Question: I am almost finished with my code but never inserted data into the database before. So far my SQL statement works fine but the final execution of the code I don't know how to do.
The new record doesn't show up in my database so I think I am missing a few lines at the end that makes the new record execute.
'''
Protected Sub Insert_Click(sender As Object, e As EventArgs) Handles Insert.Click
Dim v_Date = DateText.Text
Dim v_Username = UserText.Text
Dim v_Phone = PhoneText.Text
Dim v_Email = EmailText.Text
Dim v_Category = CategoryList.Text
Dim v_Short = ShortText.Text
Dim v_Long = longText.Value
Dim conn As OleDbConnection = New OleDbConnection("Provider=""*********"";user id=" & strUserID & ";data source=" & strDatabase & ";password=" & strPssWd)
Dim ClassifiedStr As OleDbCommand = New OleDbCommand("INSERT INTO TABLENAME (Date, Username, Phonenbr, Email, Category, Description, Fulldescription) values('" & v_Date & "',lower('" & v_Username & "'),'" & v_Phone & "','" & v_Email & "','" & v_Category & "','" & v_Short & "','" & v_Long & "'", conn)
'ClassifiedStr.CommandType = CommandType.StoredProcedure
Dim OracleDataAdapterAds As OleDbDataAdapter = New OleDbDataAdapter
OracleDataAdapterAds.SelectCommand = ClassifiedStr
Dim DsAds As DataSet = New DataSet
DsAds.Clear()
'OracleDataAdapterAds.Fill(DsAds, "TABLENAME")
conn.Open()
'ClassifiedStr.ExecuteNonQuery()
End Sub
'''
UPDATE
ERROR

'''
Dim v_Date = DateText.Text
Dim v_Username = UserText.Text
Dim v_Phone = PhoneText.Text
Dim v_Email = EmailText.Text
Dim v_Category = CategoryList.Text
Dim v_Short = ShortText.Text
Dim v_Long = longText.Value
Dim conn As OleDbConnection = New OleDbConnection("Provider=""********"";user id=" & strUserID & ";data source=" & strDatabase & ";password=" & strPssWd)
conn.Open()
Dim ClassifiedStr As OleDbCommand = New OleDbCommand("INSERT INTO TABLENAME (Date, Username, Phonenbr, Email, Category, Description, Fulldescription) values(@v_Date, lower(@v_Username), @v_Phone, @v_Email, @v_Category, @v_Short, @v_Long)", conn)
ClassifiedStr.Parameters.Add("@v_Date", OleDbType.Date).Value = v_Date
ClassifiedStr.Parameters.Add("@v_Username", OleDbType.VarChar).Value = v_Username
ClassifiedStr.Parameters.Add("@v_Phone", OleDbType.VarChar).Value = v_Phone
ClassifiedStr.Parameters.Add("@v_Email", OleDbType.VarChar).Value = v_Email
ClassifiedStr.Parameters.Add("@v_Category", OleDbType.VarChar).Value = v_Category
ClassifiedStr.Parameters.Add("@v_Short", OleDbType.VarChar).Value = v_Short
ClassifiedStr.Parameters.Add("@v_Long", OleDbType.VarChar).Value = v_Long
ClassifiedStr.ExecuteNonQuery()
conn.Close()
'''
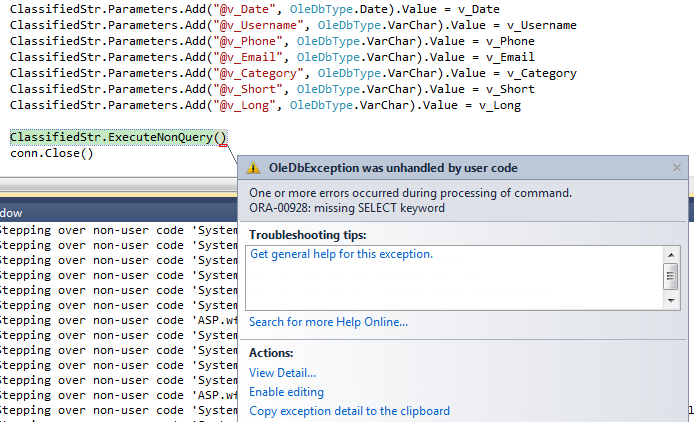
Answer: For some reason INSERT SQL was giving me constant issues so I decided to go for a stored procedure instead.
With my stored procedure inside Oracle, the following is my VB.net code:
'''
Dim ClassifiedStr As New OleDbCommand
ClassifiedStr.CommandType = CommandType.StoredProcedure
ClassifiedStr.CommandText = "Insert_classifieds"
ClassifiedStr.Connection = conn
'Must be organized based on Stored Procedure
ClassifiedStr.Parameters.Add("val_date", OleDbType.Date).Value = DateText.Text
ClassifiedStr.Parameters.Add("val_category", OleDbType.VarChar, 40).Value = CategoryList.Text
ClassifiedStr.Parameters.Add("val_user", OleDbType.VarChar, 20).Value = UserText.Text
ClassifiedStr.Parameters.Add("val_phone", OleDbType.VarChar, 20).Value = PhoneText.Text
ClassifiedStr.Parameters.Add("val_email", OleDbType.VarChar, 50).Value = EmailText.Text
ClassifiedStr.Parameters.Add("val_shortDes", OleDbType.VarChar, 100).Value = ShortText.Text
ClassifiedStr.Parameters.Add("val_longDes", OleDbType.VarChar, 4000).Value = longText.Value
conn.Open()
ClassifiedStr.ExecuteNonQuery()
conn.Close()
'''